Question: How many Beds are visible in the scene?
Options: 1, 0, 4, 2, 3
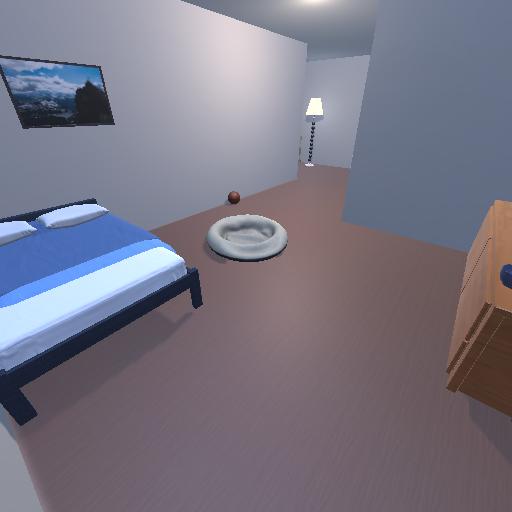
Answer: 1